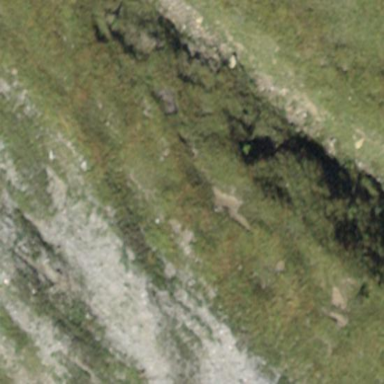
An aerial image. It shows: Natural scree.